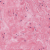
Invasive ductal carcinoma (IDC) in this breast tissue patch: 0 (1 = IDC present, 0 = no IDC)